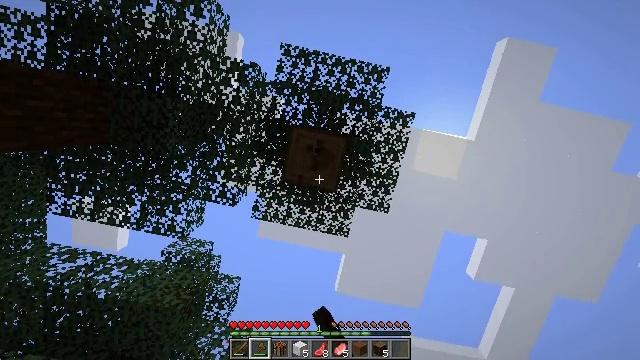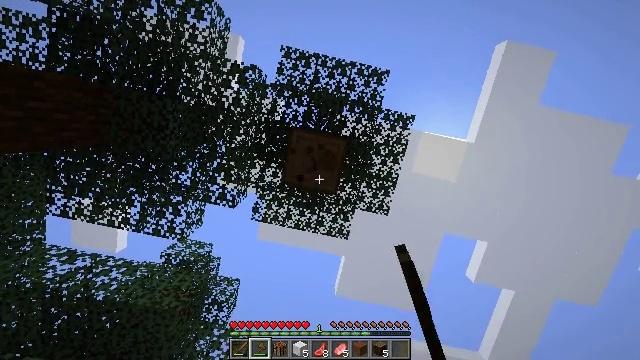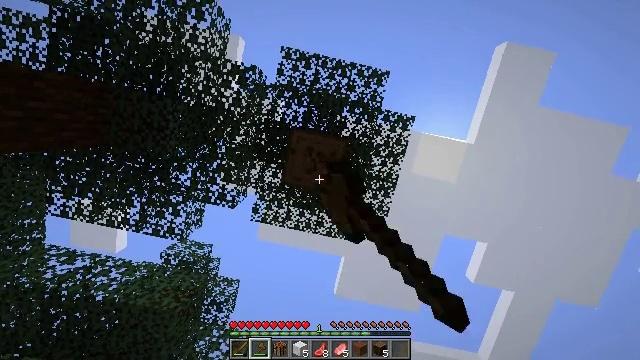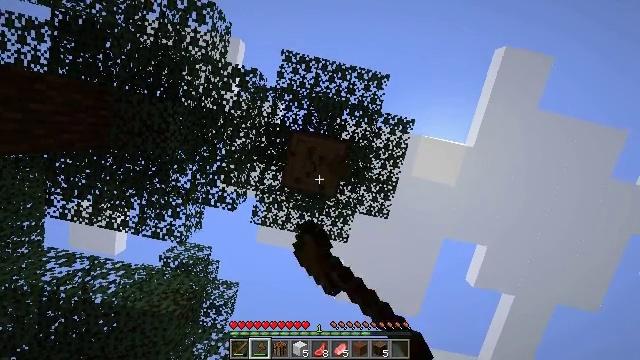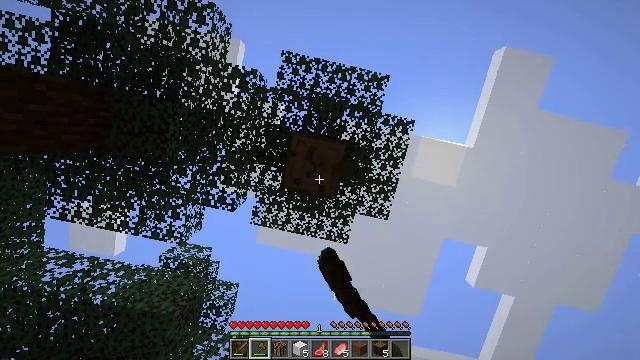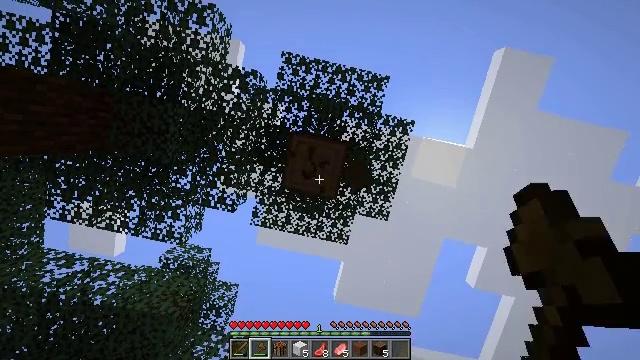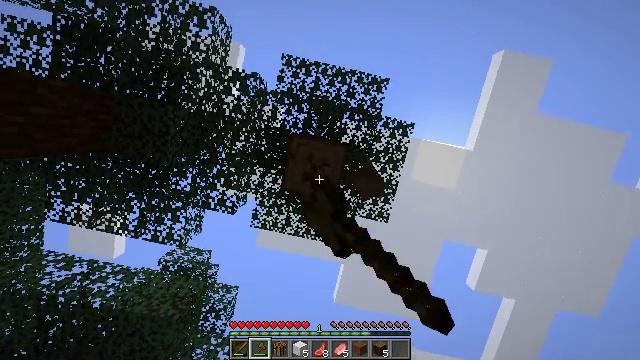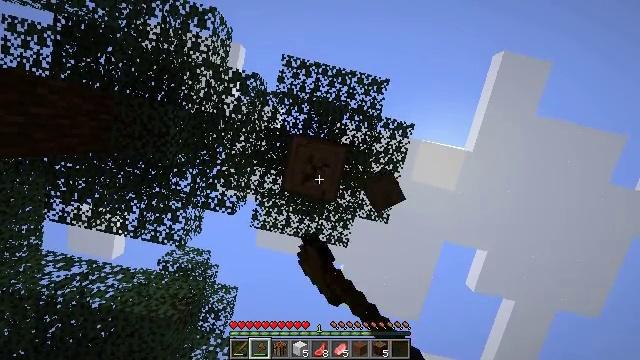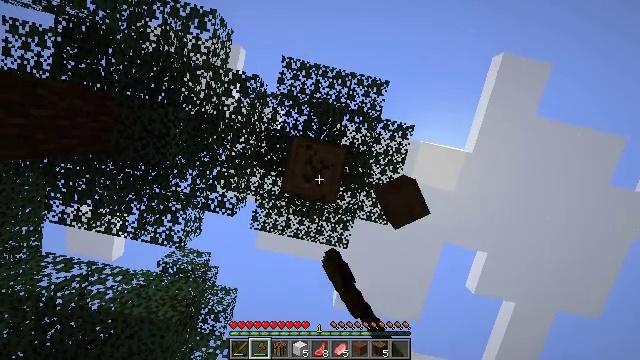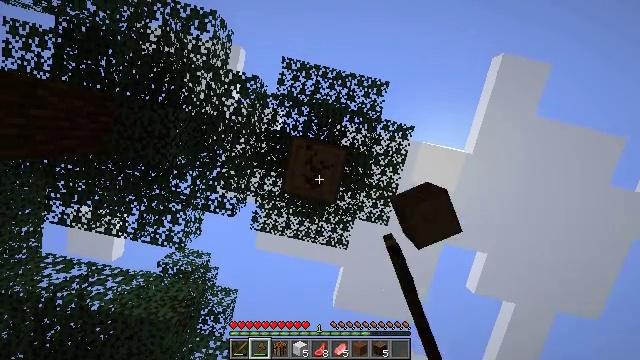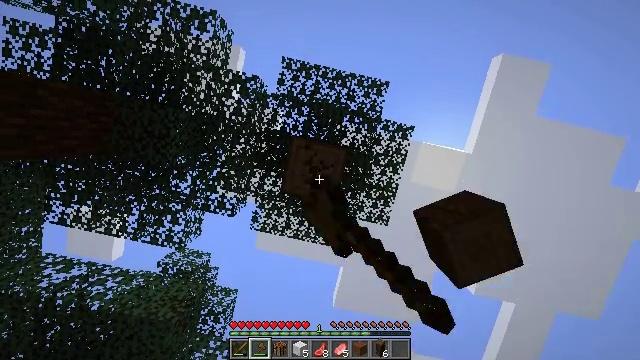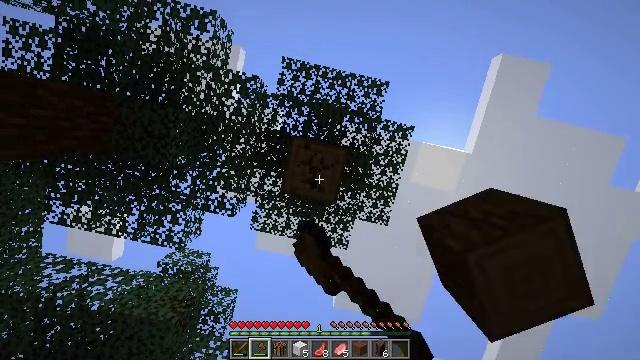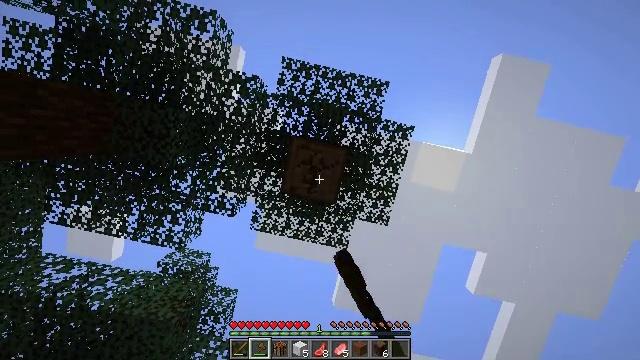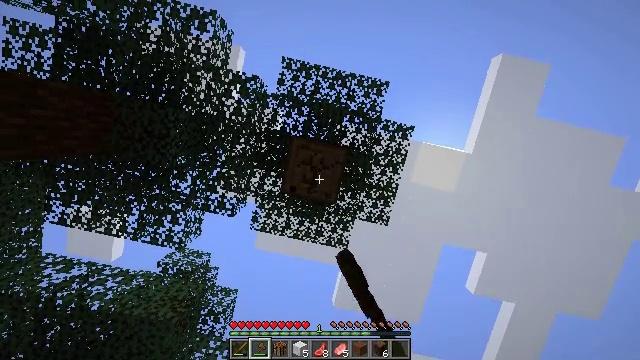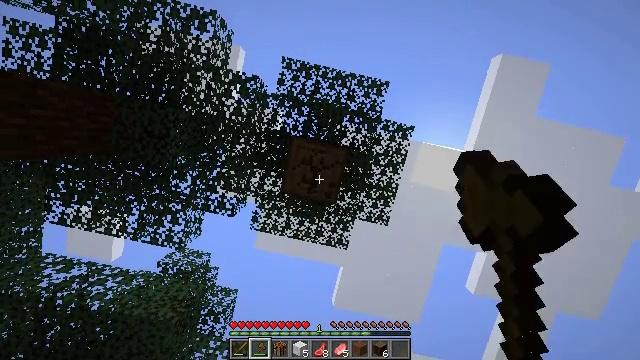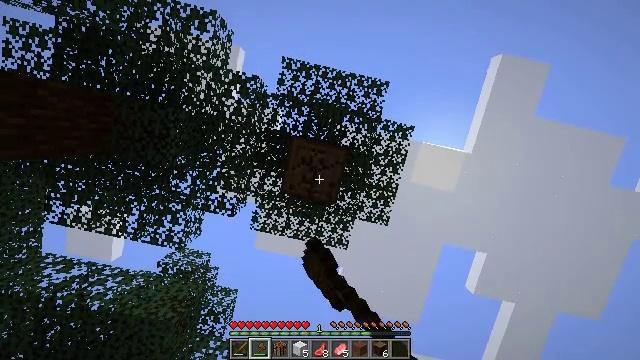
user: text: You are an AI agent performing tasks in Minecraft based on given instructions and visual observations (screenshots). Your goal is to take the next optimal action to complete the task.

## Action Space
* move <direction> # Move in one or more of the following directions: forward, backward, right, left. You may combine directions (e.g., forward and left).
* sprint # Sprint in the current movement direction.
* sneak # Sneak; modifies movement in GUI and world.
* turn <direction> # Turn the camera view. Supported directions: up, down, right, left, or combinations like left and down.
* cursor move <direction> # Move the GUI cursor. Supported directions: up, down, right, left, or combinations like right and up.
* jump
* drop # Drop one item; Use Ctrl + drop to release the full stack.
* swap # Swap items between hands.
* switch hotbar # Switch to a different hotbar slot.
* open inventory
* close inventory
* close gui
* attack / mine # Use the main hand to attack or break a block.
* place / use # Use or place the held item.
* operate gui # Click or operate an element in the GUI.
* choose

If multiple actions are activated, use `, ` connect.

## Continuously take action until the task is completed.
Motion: motion action
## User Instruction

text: Harvest the spruce log from a tree trunk.
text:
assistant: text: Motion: attack / mine
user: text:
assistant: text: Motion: attack / mine
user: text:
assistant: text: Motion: attack / mine
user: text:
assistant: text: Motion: attack / mine
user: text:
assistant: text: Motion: attack / mine
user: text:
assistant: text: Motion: attack / mine
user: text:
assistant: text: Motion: attack / mine
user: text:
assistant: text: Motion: attack / mine
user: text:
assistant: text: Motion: attack / mine
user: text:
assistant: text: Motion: attack / mine
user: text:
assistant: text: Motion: attack / mine
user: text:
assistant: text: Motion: attack / mine
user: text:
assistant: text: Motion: attack / mine
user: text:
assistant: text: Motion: attack / mine
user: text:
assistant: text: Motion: attack / mine
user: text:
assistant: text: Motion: attack / mine
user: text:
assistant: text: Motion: attack / mine
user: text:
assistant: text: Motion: attack / mine
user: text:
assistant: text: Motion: attack / mine
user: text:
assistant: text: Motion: attack / mine
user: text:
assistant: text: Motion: attack / mine
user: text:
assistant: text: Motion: attack / mine
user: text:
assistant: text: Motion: attack / mine
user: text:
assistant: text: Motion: attack / mine
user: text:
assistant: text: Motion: attack / mine
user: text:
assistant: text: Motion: attack / mine
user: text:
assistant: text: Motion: attack / mine
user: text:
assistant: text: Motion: attack / mine
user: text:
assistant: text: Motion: attack / mine
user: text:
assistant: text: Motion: attack / mine